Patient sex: F
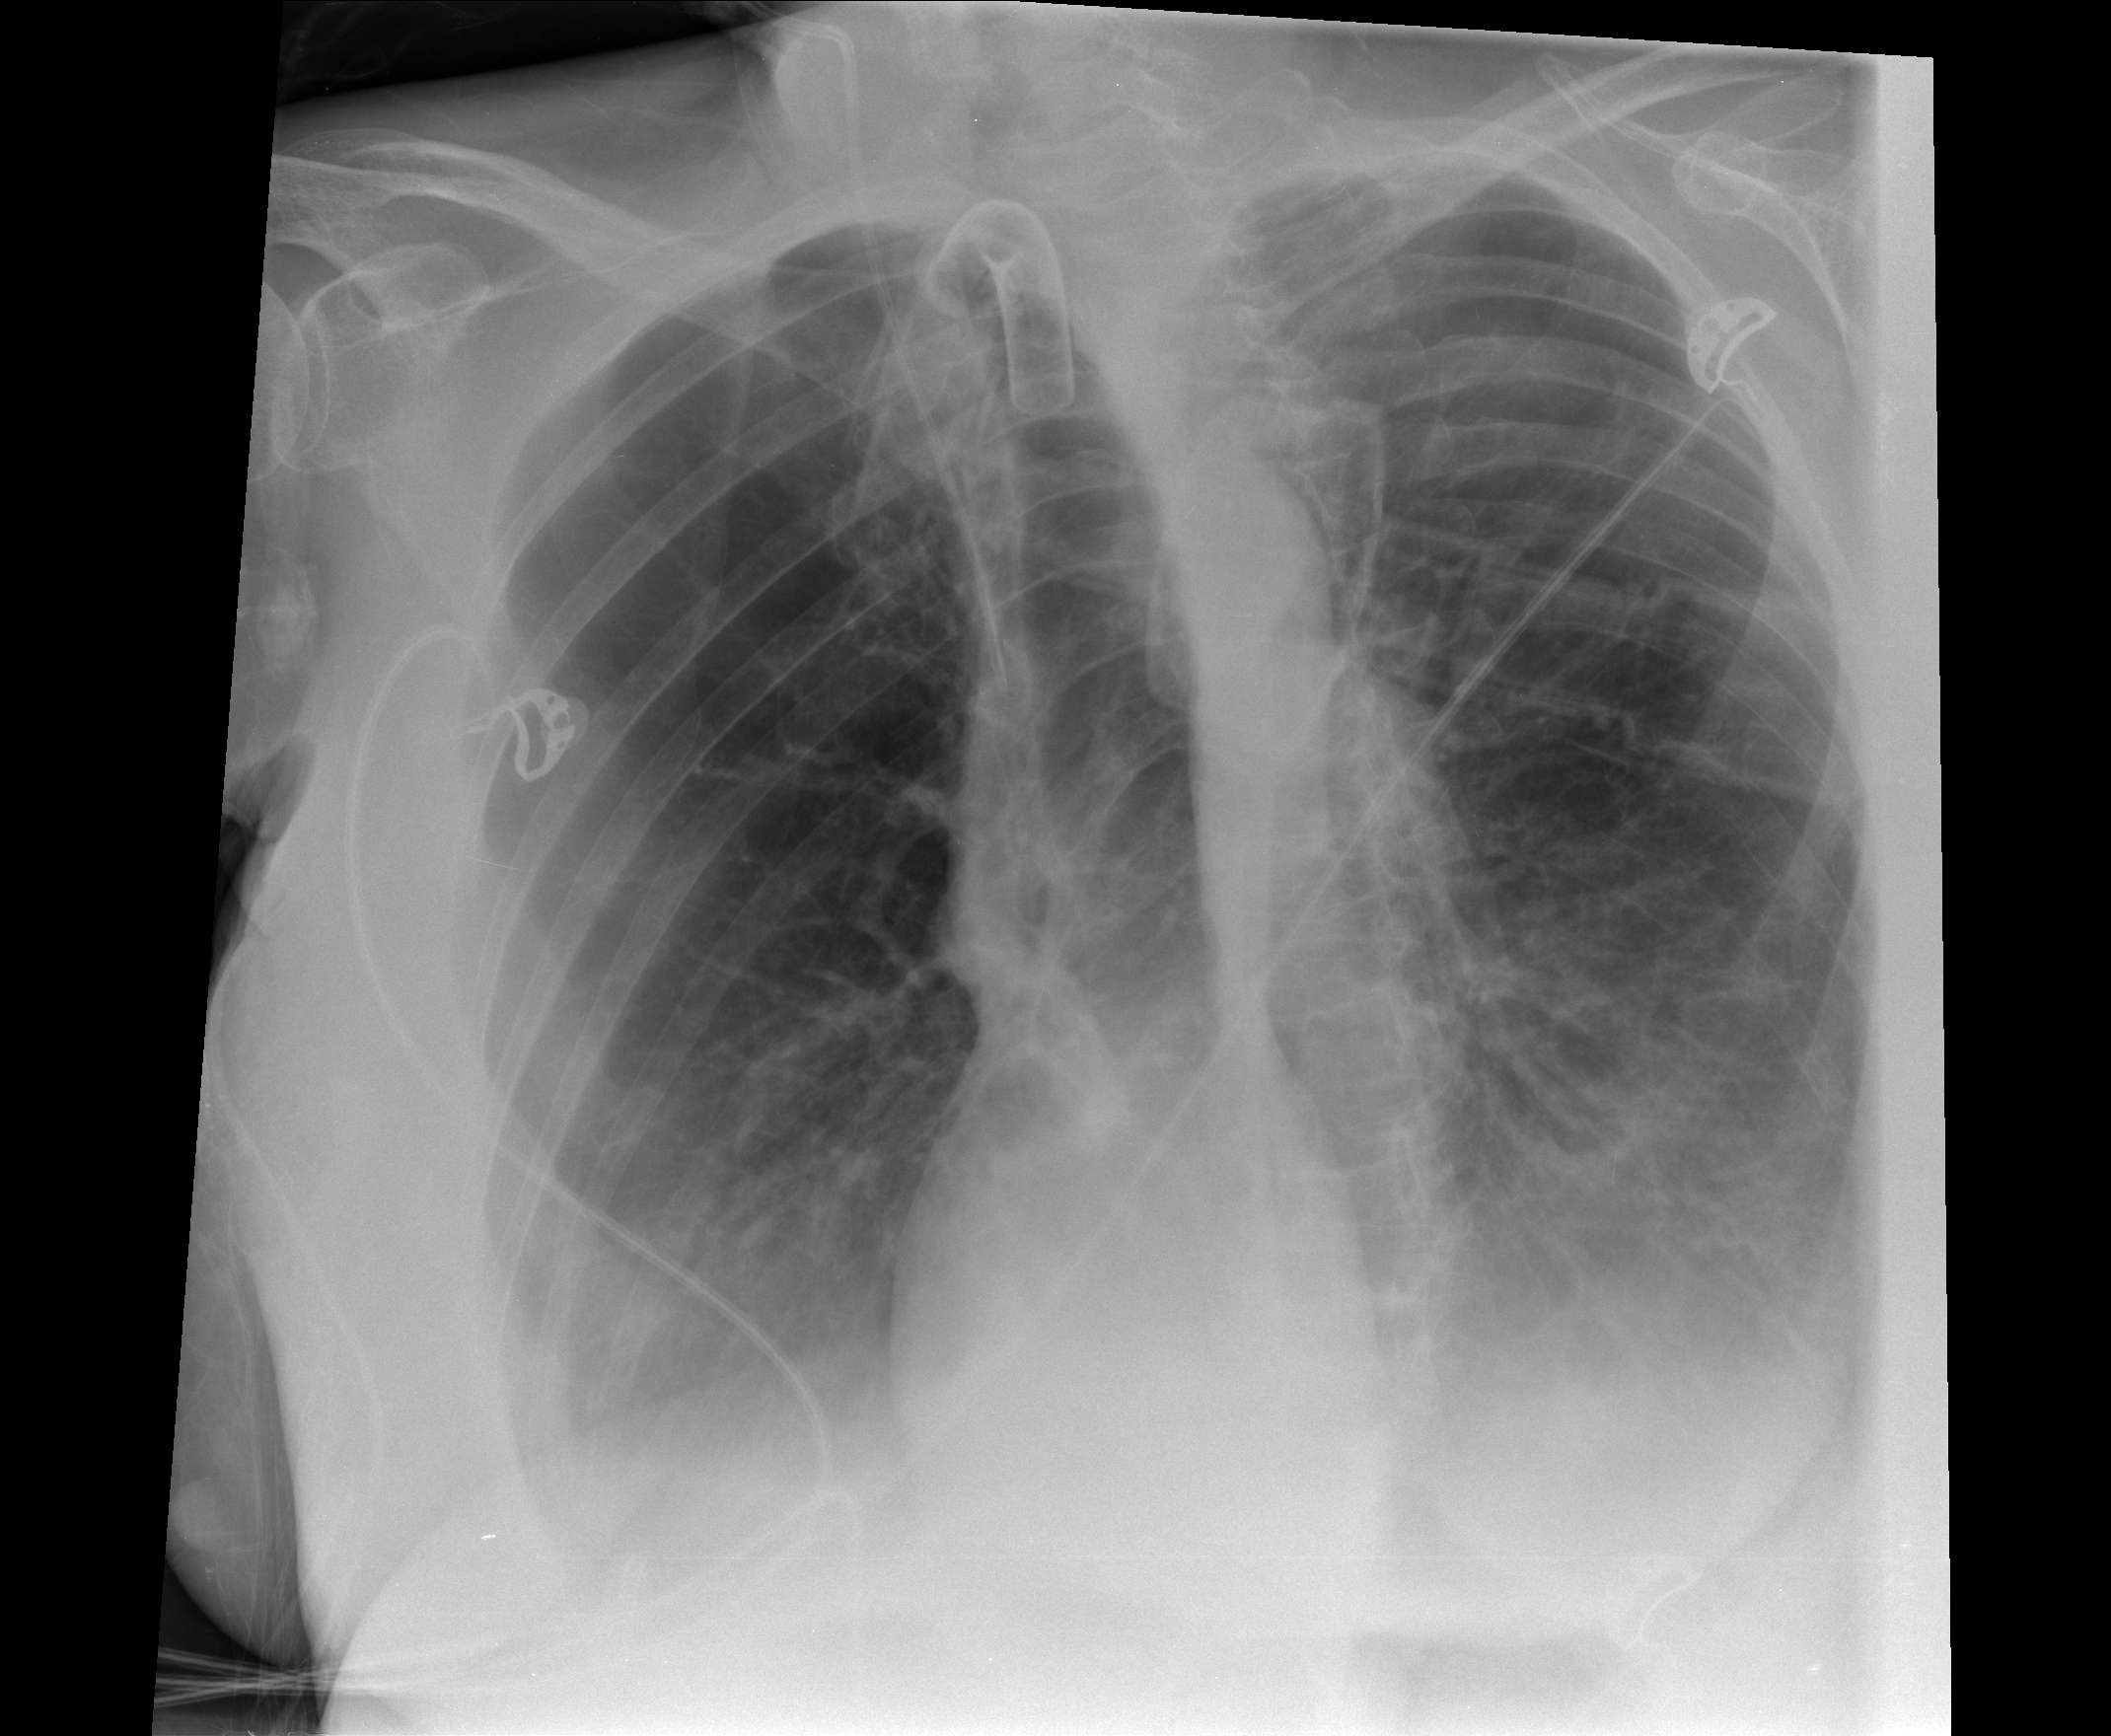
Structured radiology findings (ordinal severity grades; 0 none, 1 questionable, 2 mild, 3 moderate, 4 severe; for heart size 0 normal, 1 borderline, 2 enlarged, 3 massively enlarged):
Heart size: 0
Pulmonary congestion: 0
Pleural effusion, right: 2
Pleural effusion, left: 3
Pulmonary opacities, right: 0
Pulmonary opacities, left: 0
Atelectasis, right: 2
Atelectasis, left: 2